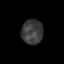
Tissue: prostate
Cell type: T cells
Senescence score: 0.2764
Nuclear area (px): 522
Mean DAPI intensity: 60.33